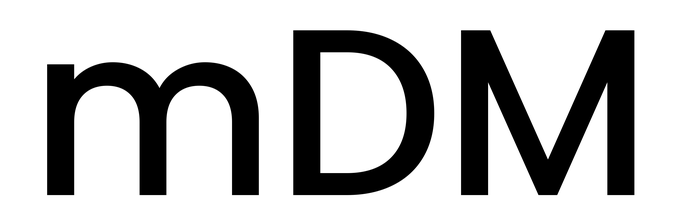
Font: Poppins-Medium